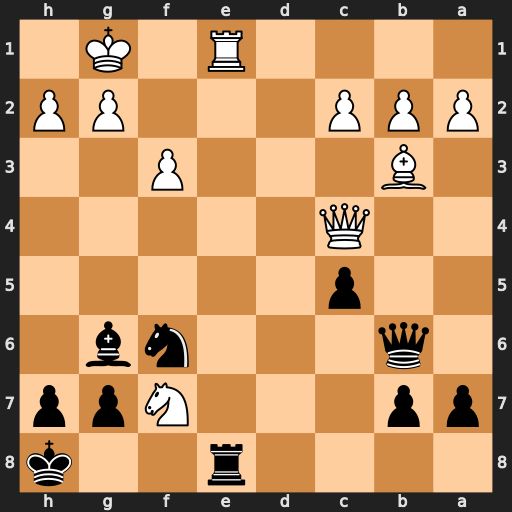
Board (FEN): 4r2k/pp3Npp/1q3nb1/2p5/2Q5/1B3P2/PPP3PP/4R1K1
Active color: b
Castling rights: -
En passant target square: -
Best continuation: Bxf7 Rxe8+ Bxe8